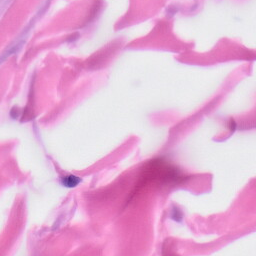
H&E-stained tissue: Skin